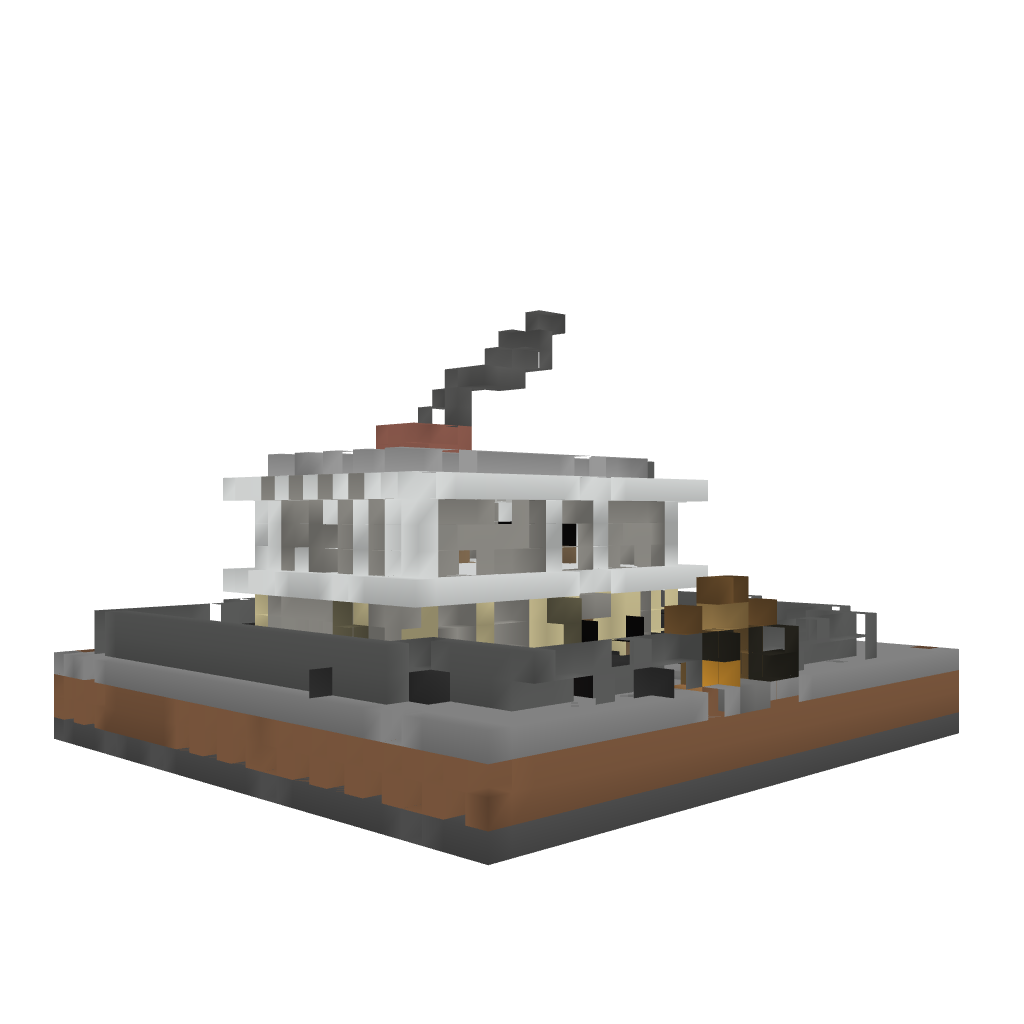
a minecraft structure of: Modern House #1 By iEdgy